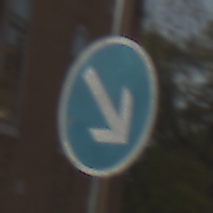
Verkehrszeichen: VorgeschriebeneVorbeifahrtRechts
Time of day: MorningAfternoon
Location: Outdoor (Urban)
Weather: Clear
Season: NotSpecified
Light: Natural